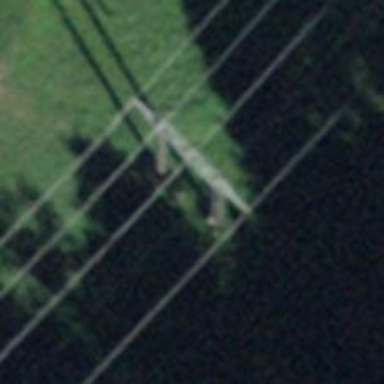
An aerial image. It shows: H-frame designed tower for power lines.